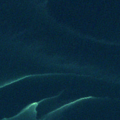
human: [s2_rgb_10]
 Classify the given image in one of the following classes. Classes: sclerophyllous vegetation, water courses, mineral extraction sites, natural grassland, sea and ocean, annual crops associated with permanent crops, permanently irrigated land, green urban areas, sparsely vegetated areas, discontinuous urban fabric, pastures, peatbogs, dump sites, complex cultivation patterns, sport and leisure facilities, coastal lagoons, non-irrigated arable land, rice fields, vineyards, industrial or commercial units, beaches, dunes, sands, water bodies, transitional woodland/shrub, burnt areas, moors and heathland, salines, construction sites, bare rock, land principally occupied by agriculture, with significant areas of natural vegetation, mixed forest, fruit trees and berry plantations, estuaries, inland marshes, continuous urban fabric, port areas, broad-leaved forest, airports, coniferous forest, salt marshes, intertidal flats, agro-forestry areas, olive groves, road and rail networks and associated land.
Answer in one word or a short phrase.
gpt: sea and ocean